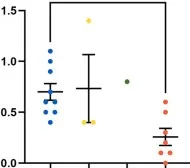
Overview of all known ACAN mutations. (B) The increasing SDS for each year (DeltaSDS/year) of patients with ACAN missense and small deletion mutations during GH treatment.
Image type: pathology (masson_trichrome)